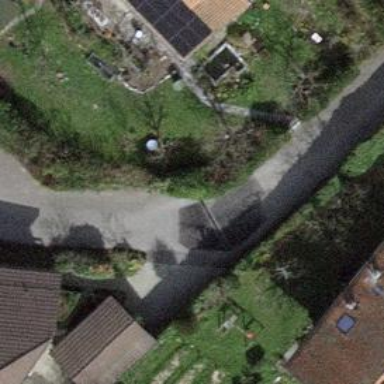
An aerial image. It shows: Living street.